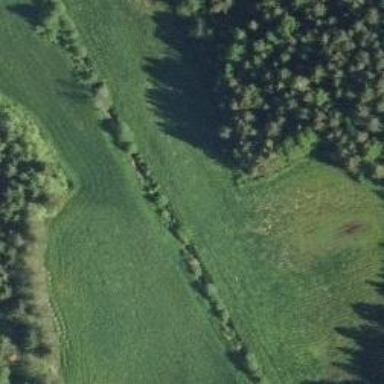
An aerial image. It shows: Path.